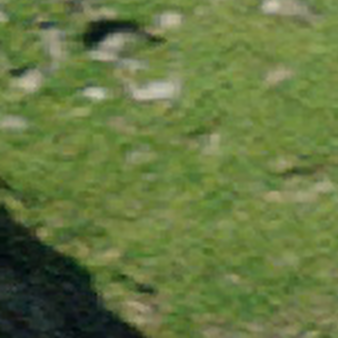
Label: bouldering_area